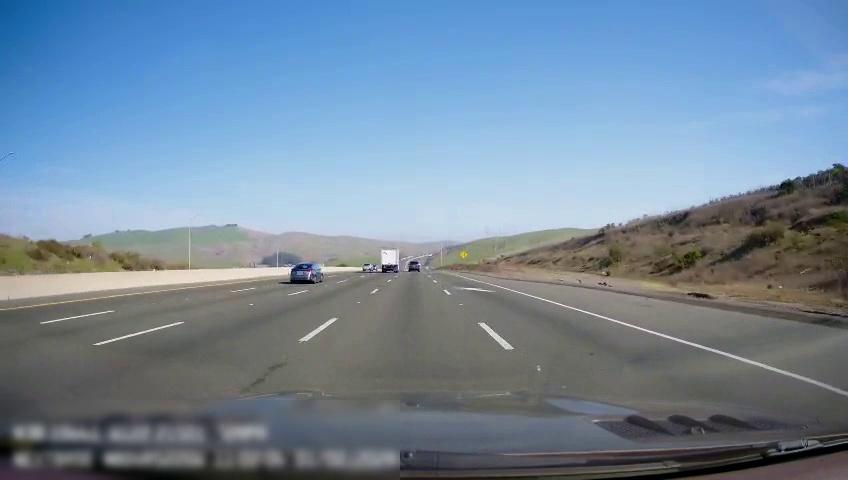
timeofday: Day
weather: Sunny
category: Drivable Space
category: Drivable Space
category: Vehicles | Car
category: Vehicles | Car
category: Vehicles | Truck
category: Vehicles | SUV
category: Lanes | Alternate Lane
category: Lanes | Alternate Lane
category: Lanes | Alternate Lane
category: Lanes | Current Lane
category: Lanes | Current Lane
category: Lanes | Alternate Lane